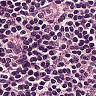
Metastatic tissue present: no